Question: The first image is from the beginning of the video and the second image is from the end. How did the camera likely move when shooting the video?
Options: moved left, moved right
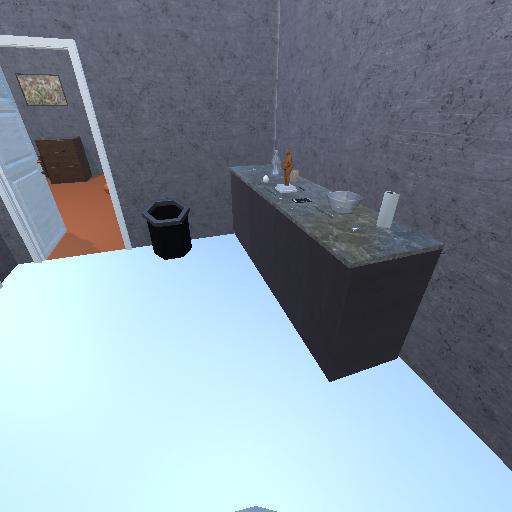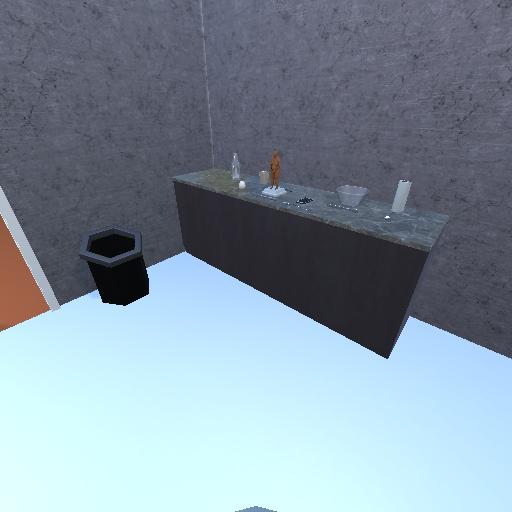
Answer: moved left